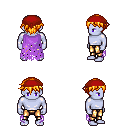
a pixel art fantasy rpg character, male body template, dark elf, purple skin, maroon tattered cape, gold greaves, light blonde short bangs hairstyle, red bandana, four views (front, back, left, right), 2x2 character sprite sheet, small pixel art, hard edges, no anti-aliasing